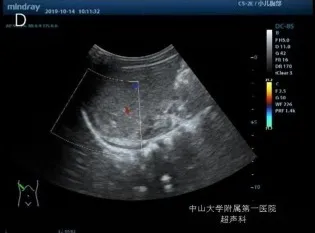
Enhanced CT scan and color Doppler examinations of the liver in case 2. (D) Color Doppler analysis of liver at 8 months after metoprolol treatment.
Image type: radiology (ultrasound)